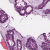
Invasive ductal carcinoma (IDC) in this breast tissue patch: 1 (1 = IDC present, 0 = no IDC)